Question: I have a panelgrid with 5 rows and 7 columns within and have tried to use colspan to line up the different components within the columns. I'll stick my xhtml below:
'''
<p:panelGrid>
<p:row>
<p:column>
<p:row>
<p:column>
<p:outputLabel value="Job Status:" />
</p:column>
<p:column colspan="4">
<p:selectOneMenu value="#{myBean.jobStatus}">
f:selectItems here
</p:selectOneMenu>
</p:column>
<p:column>
<p:selectBooleanCheckbox id="cbRepetition"
value="#{myBean.isRepeatable}"
</p:selectBooleanCheckbox>
</p:column>
<p:column>
<p:outputLabel value="Terminate repetition of this job?" />
</p:column>
</p:row>
<p:row>
<p:column>
<p:outputLabel value="Positions:" />
</p:column>
<p:column>
<p:spinner id="position1"
value="#{myBean.selectedPosition1}" />
</p:column>
<p:column>
<p:spinner id="position2"
value="#{myBean.selectedPosition2}" />
</p:column>
<p:column>
<p:spinner id="position3"
value="#{myBean.selectedPosition3}" />
</p:column>
<p:column>
<p:spinner id="position4"
value="#{myBean.selectedPosition4}" />
</p:column>
<p:column>
<p:outputLabel value="Occurrences:" />
</p:column>
<p:column>
<p:spinner id="occurrences"
value="#{myBean.selectedOccurrences}" />
</p:column>
</p:row>
<p:row>
<p:column>
<p:outputLabel value="Date/Time:" />
</p:column>
<p:column colspan="4">
<p:calendar id="dateTime" pattern="dd/MM/yyyy HH:mm"
value="#{myBean.selectedDateTime}">
</p:calendar>
</p:column>
<p:column>
<p:outputLabel value="Job Location:" />
</p:column>
<p:column>
<p:selectOneMenu id="locationDd"
value="#{myBean.selectedLocationId}">
<f:selectItem itemLabel="Select" itemValue="0" />
<f:selectItem itemLabel="Australia" itemValue="1" />
<f:selectItem itemLabel="Springfield" itemValue="2" />
</p:selectOneMenu>
</p:column>
</p:row>
<p:row>
<p:column>
<p:outputLabel value="Comments:" />
</p:column>
<p:column colspan="6">
<p:inputTextarea />
</p:column>
</p:row>
</p:column>
</p:row>
</p:panelGrid>
'''
I've refactored the code a little bit, for example the jobStatus selectOneMenu is actually a custom component I've created, but I'm confident this isn't the issue as it's been used elsewhere in my project without any trouble.
This panelGrid is sat within a panel within a form.
I'm hoping it is obvious what I am trying to achieve, but what I'm actually getting is as below:

I've used CSS to make the spinners smaller as they should be just big enough to fit an integer 0-9, but this has had no effect, any suggestions why things aren't dislpaying on the correct rows or things I can do to make them display as I wish?
Cheers.
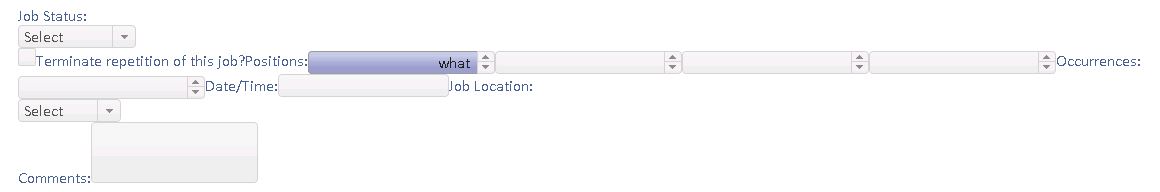
Answer: I've realized I just needed to remove the initial '<p:row>' and '<p:column>' and it works fine.